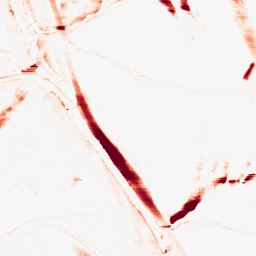
Category: morphological
Decomposition family: morphological_rect
Decomposition parameters: operation: opening
width: 20
height: 5
Upsampling method: sinc_hamming
Upsampling parameters: scale: 4
kernel_size: 8
Upsampling scale: 4